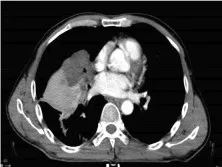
Serial CT and MRI of the case. (F) MRI after 3 months of osimertinib therapy with progressive disease of the brain metastases with encephaledema.
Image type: radiology (ct)